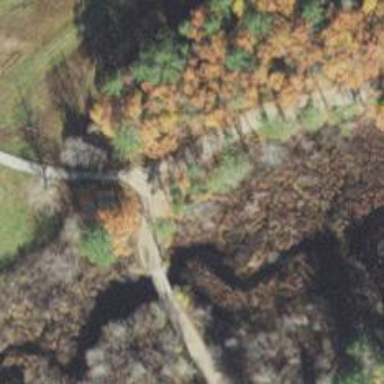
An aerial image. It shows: Unclassified road with bridge.